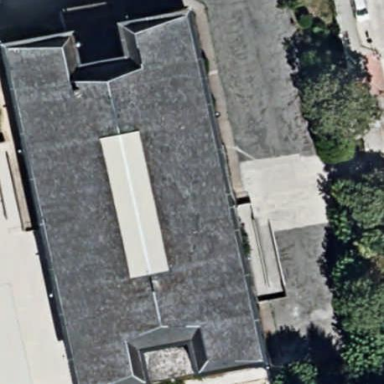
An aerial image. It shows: School building.